Question: I am using Android native facedetection for my app where the bitmap is given as input and the faces should get detected. It works good for bitmap with large faces. but not working for bitmap with small faces.
I tried on a picture bitmap which contains 10 faces , but only 3 are detected.
'''
detectedFaces=new FaceDetector.Face[NUMBER_OF_FACES];
faceDetector=new FaceDetector(resultBmp.getWidth(),resultBmp.getHeight(),NUMBER_OF_FACES);
NUMBER_OF_FACE_DETECTED=faceDetector.findFaces(resultBmp, detectedFaces);
for(int count=0;count<NUMBER_OF_FACE_DETECTED;count++)
{
if(count==0){
face1=detectedFaces[count];
midPoint1=new PointF();
face1.getMidPoint(midPoint1);
eyeDistance=face1.eyesDistance();
left1 = midPoint1.x - (float)(1.8 * eyeDistance);
right1 = midPoint1.x + (float)(1.4 * eyeDistance);
top1 = midPoint1.y - (float)(1.4 * eyeDistance);
bottom1 = midPoint1.y + (float)(1.8 * eyeDistance);
Bitmap bmface = Bitmap.createBitmap(resultBmp, (int) left1+5, (int) top1+5, (int) (2.8 * eyeDistance)+5, (int) (3.6 * eyeDistance)+5);
}
if(count==1)
{
----
}
-------------and so-on till count==10---------
}
'''
Now please suggest me something. facedetection should work on small faces too. the picture i used is
thanks in advance
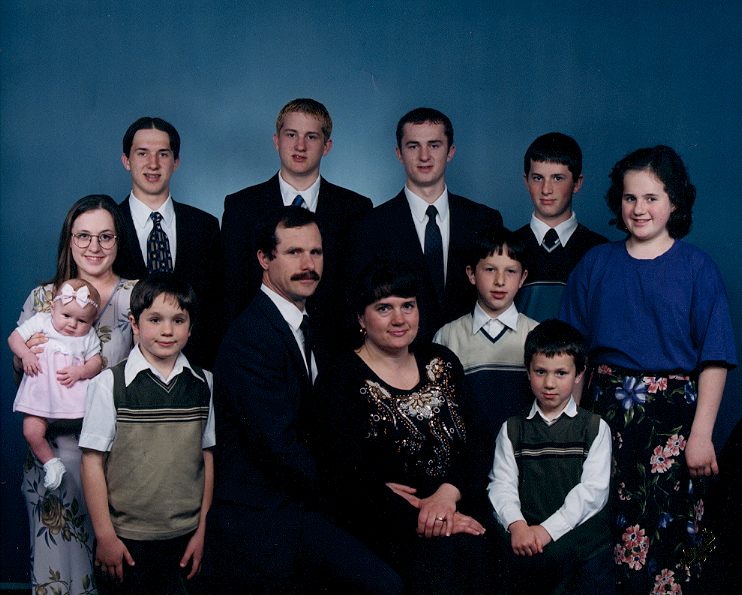
Answer: I figured it out. For those having this issue. Face detection only works on bitmap after it is
converted to RGB_565 using this
'''
BitmapFactory.Options bitmapFatoryOptions=new BitmapFactory.Options();
bitmapFatoryOptions.inPreferredConfig=Bitmap.Config.RGB_565;
mybitmapss=BitmapFactory.decodeResource(getResources(), R.drawable.familyportrait2,bitmapFatoryOptions);
'''